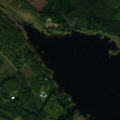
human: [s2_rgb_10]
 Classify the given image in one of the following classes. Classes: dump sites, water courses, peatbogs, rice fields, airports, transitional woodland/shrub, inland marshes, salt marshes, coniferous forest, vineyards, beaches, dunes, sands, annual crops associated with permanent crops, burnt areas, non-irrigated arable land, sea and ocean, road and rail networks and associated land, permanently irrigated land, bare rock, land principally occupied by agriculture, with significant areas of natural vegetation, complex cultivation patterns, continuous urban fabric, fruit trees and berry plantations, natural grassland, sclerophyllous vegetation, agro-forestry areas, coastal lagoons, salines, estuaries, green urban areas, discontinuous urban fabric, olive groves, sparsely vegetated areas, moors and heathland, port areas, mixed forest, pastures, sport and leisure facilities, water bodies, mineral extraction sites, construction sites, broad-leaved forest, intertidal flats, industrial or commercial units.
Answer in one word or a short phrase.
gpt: broad-leaved forest, coniferous forest, mixed forest, transitional woodland/shrub, water bodies